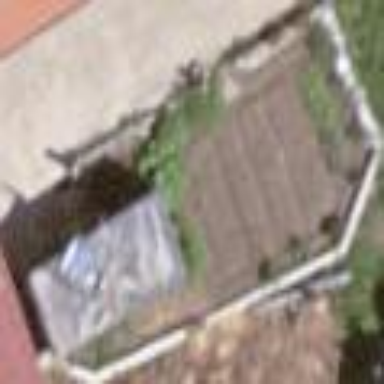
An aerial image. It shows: Garden area designed specifically for growing vegetables.